Question: I have a responsive map, with a filter layout on the right side.
When the map is on mobile size, this sidebar goes hidden, and all filters are compressed. With a simple button I can show and hide filters.

But I have a problem. The map type select is outside my filters div, and I want to put it into to hide it too.
How can I do it?
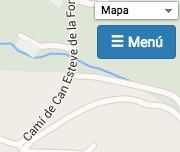
Answer: Basically there is no API-based access to the DOMNodes which represent the built-in controls.
But you may try to find them in the document, currently this control does have the className 'gm-style-mtc', use 'querySelector' to find it and 'appendChild' to put it where you want to:
'''
//wait for the idle-event, it takes some time until the control
//has been added to the document
google.maps.event.addListenerOnce(mapInstance,'idle',function(){
targetNode.appendChild(this.getDiv().querySelector('div.gm-style-mtc'));
});
'''
Sample(you'll also need to adjust some CSS-settings for the control):
'''
function initialize() {
var map = new google.maps.Map(document.getElementById('map_canvas'), {
zoom: 14,
center: new google.maps.LatLng(52.549, 13.425),
noClear: true,
mapTypeControlOptions: {
style: google.maps.MapTypeControlStyle.DROPDOWN_MENU
}
}),
bar = document.getElementById('sidebar');
map.controls[google.maps.ControlPosition.RIGHT_TOP].push(bar);
google.maps.event.addListenerOnce(map, 'idle', function() {
document.getElementById('mtc')
.appendChild(this.getDiv().querySelector('div.gm-style-mtc'));
});
}
google.maps.event.addDomListener(window, 'load', initialize);
'''
'''
html,
body,
#map_canvas {
height: 100%;
margin: 0;
padding: 0
}
#sidebar {
background: blue;
padding: 6px;
border-radius: 6px;
color: #fff;
position: absolute;
top:40px !important;
}
#sidebar>* {
display: none;
font-size: 1.2em;
}
#sidebar.expanded>* {
display: block !important;
}
#sidebar h3 {
font-weight: bold;
text-align: center;
font-size: 1.5em;
cursor: pointer;
display: block !important;
padding: 2px;
margin: 2px;
}
#sidebar.expanded>h3:first-child {
border-bottom: 1px solid #fff;
}
#sidebar #mtc {
min-width: 120px;
text-align: center;
padding-bottom: 10px;
}
#sidebar #mtc>div {
position: relative !important;
display: inline-block !important;
}
'''
'''
<script src="https://maps.googleapis.com/maps/api/js?v=3"></script>
<div id="map_canvas">
<div id="sidebar">
<h3 onclick="this.parentNode.className=(this.parentNode.className=='expanded')?'':'expanded'">&nbsp; Menu</h3>
<strong>Filter#1</strong>
<strong>Filter#2</strong>
<strong>Filter#3</strong>
<div id="mtc"></div>
</div>
</div>
'''
But I wouldn't suggest it, because the Markup of the controls is not guaranteed to be stable, when they change it(e.g. modify the className) it doesn't work anymore.
You better hide the built-in MapTypeControl and create your own.